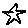
Label: star